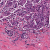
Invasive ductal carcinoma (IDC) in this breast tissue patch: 1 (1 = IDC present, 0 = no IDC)